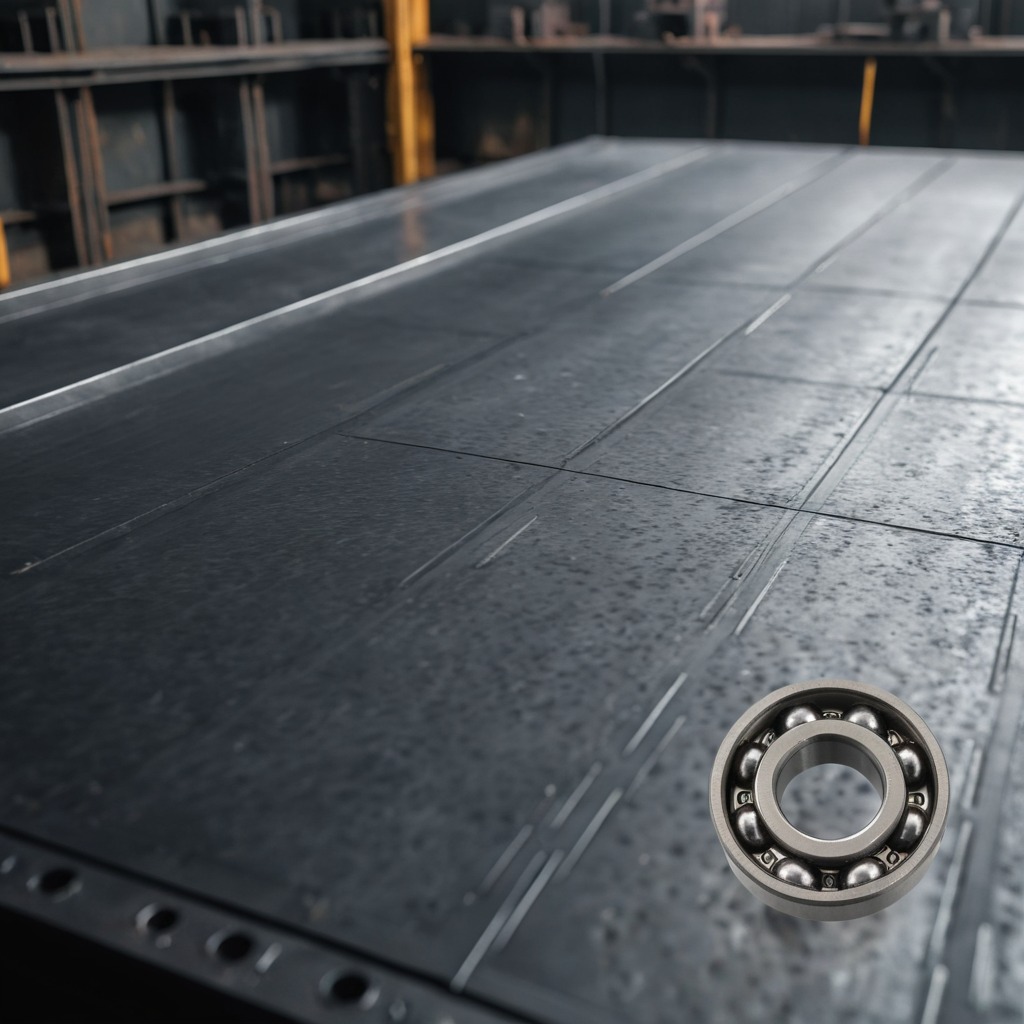
A metal ball bearing is lying on a cold steel table in a mining workshop.